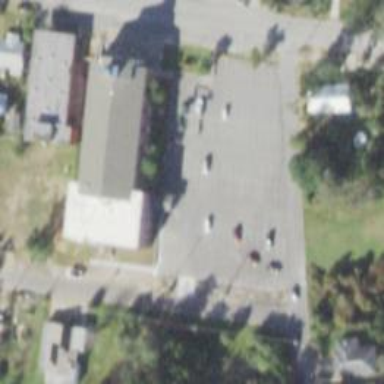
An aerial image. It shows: Parking space is available.